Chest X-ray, PA view. Patient: 44 years old, sex F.
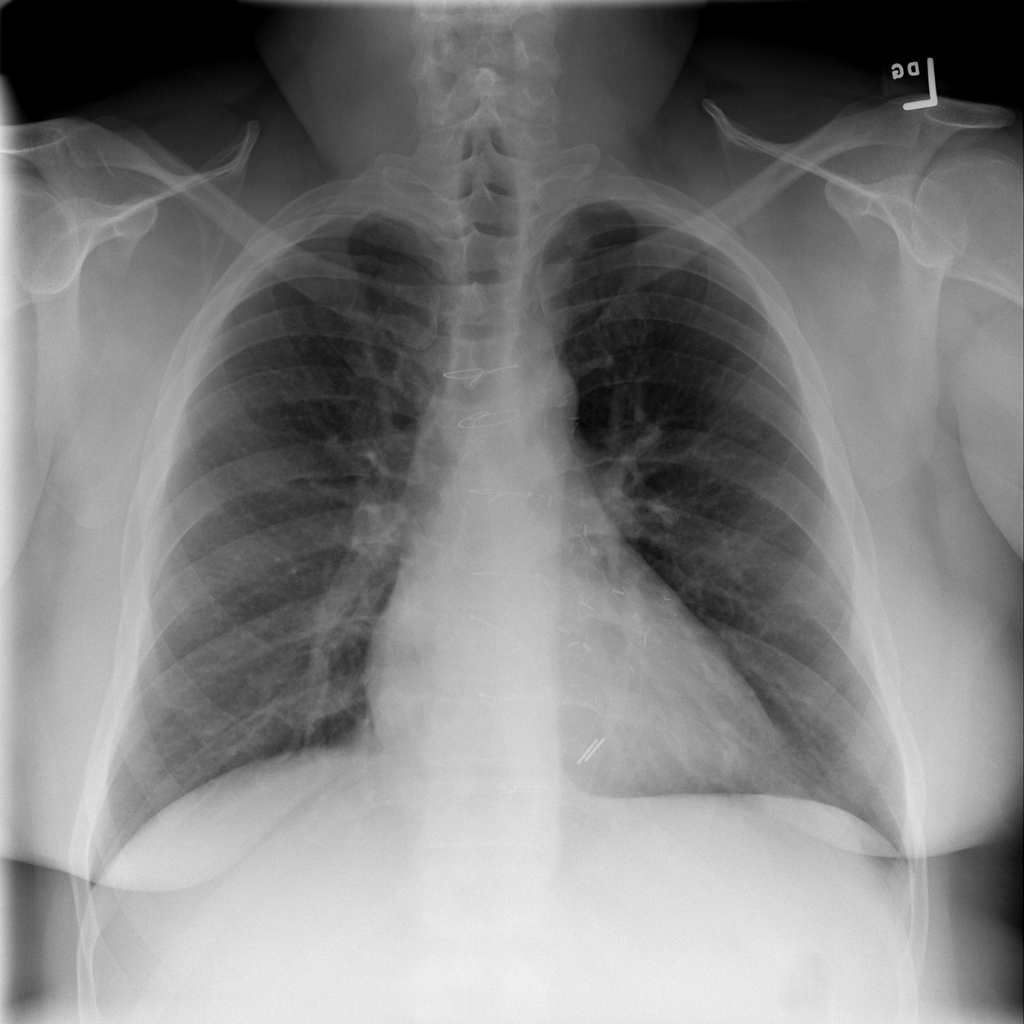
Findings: No Finding